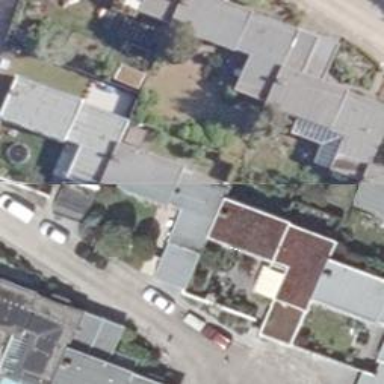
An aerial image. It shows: House with flat roof.